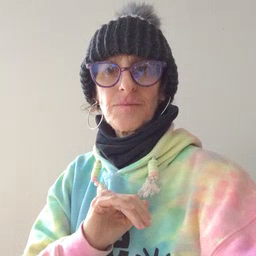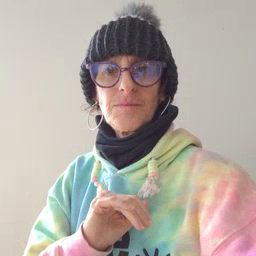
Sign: brown